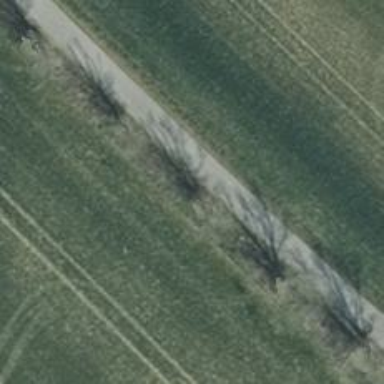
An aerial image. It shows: Avenue of trees.